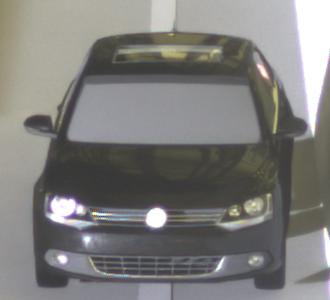
Make: VW
Model: Jetta 1.2 TSI
Detailed model: Jetta (IV)
Model produced from: 2011/01
Model produced until: 2014/08
Doors: 4
Color: black
Road condition: dry road
Daytime: night
Contrast: high contrast